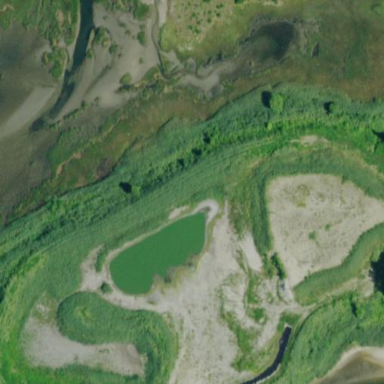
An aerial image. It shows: Marshy wetland area.